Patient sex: M
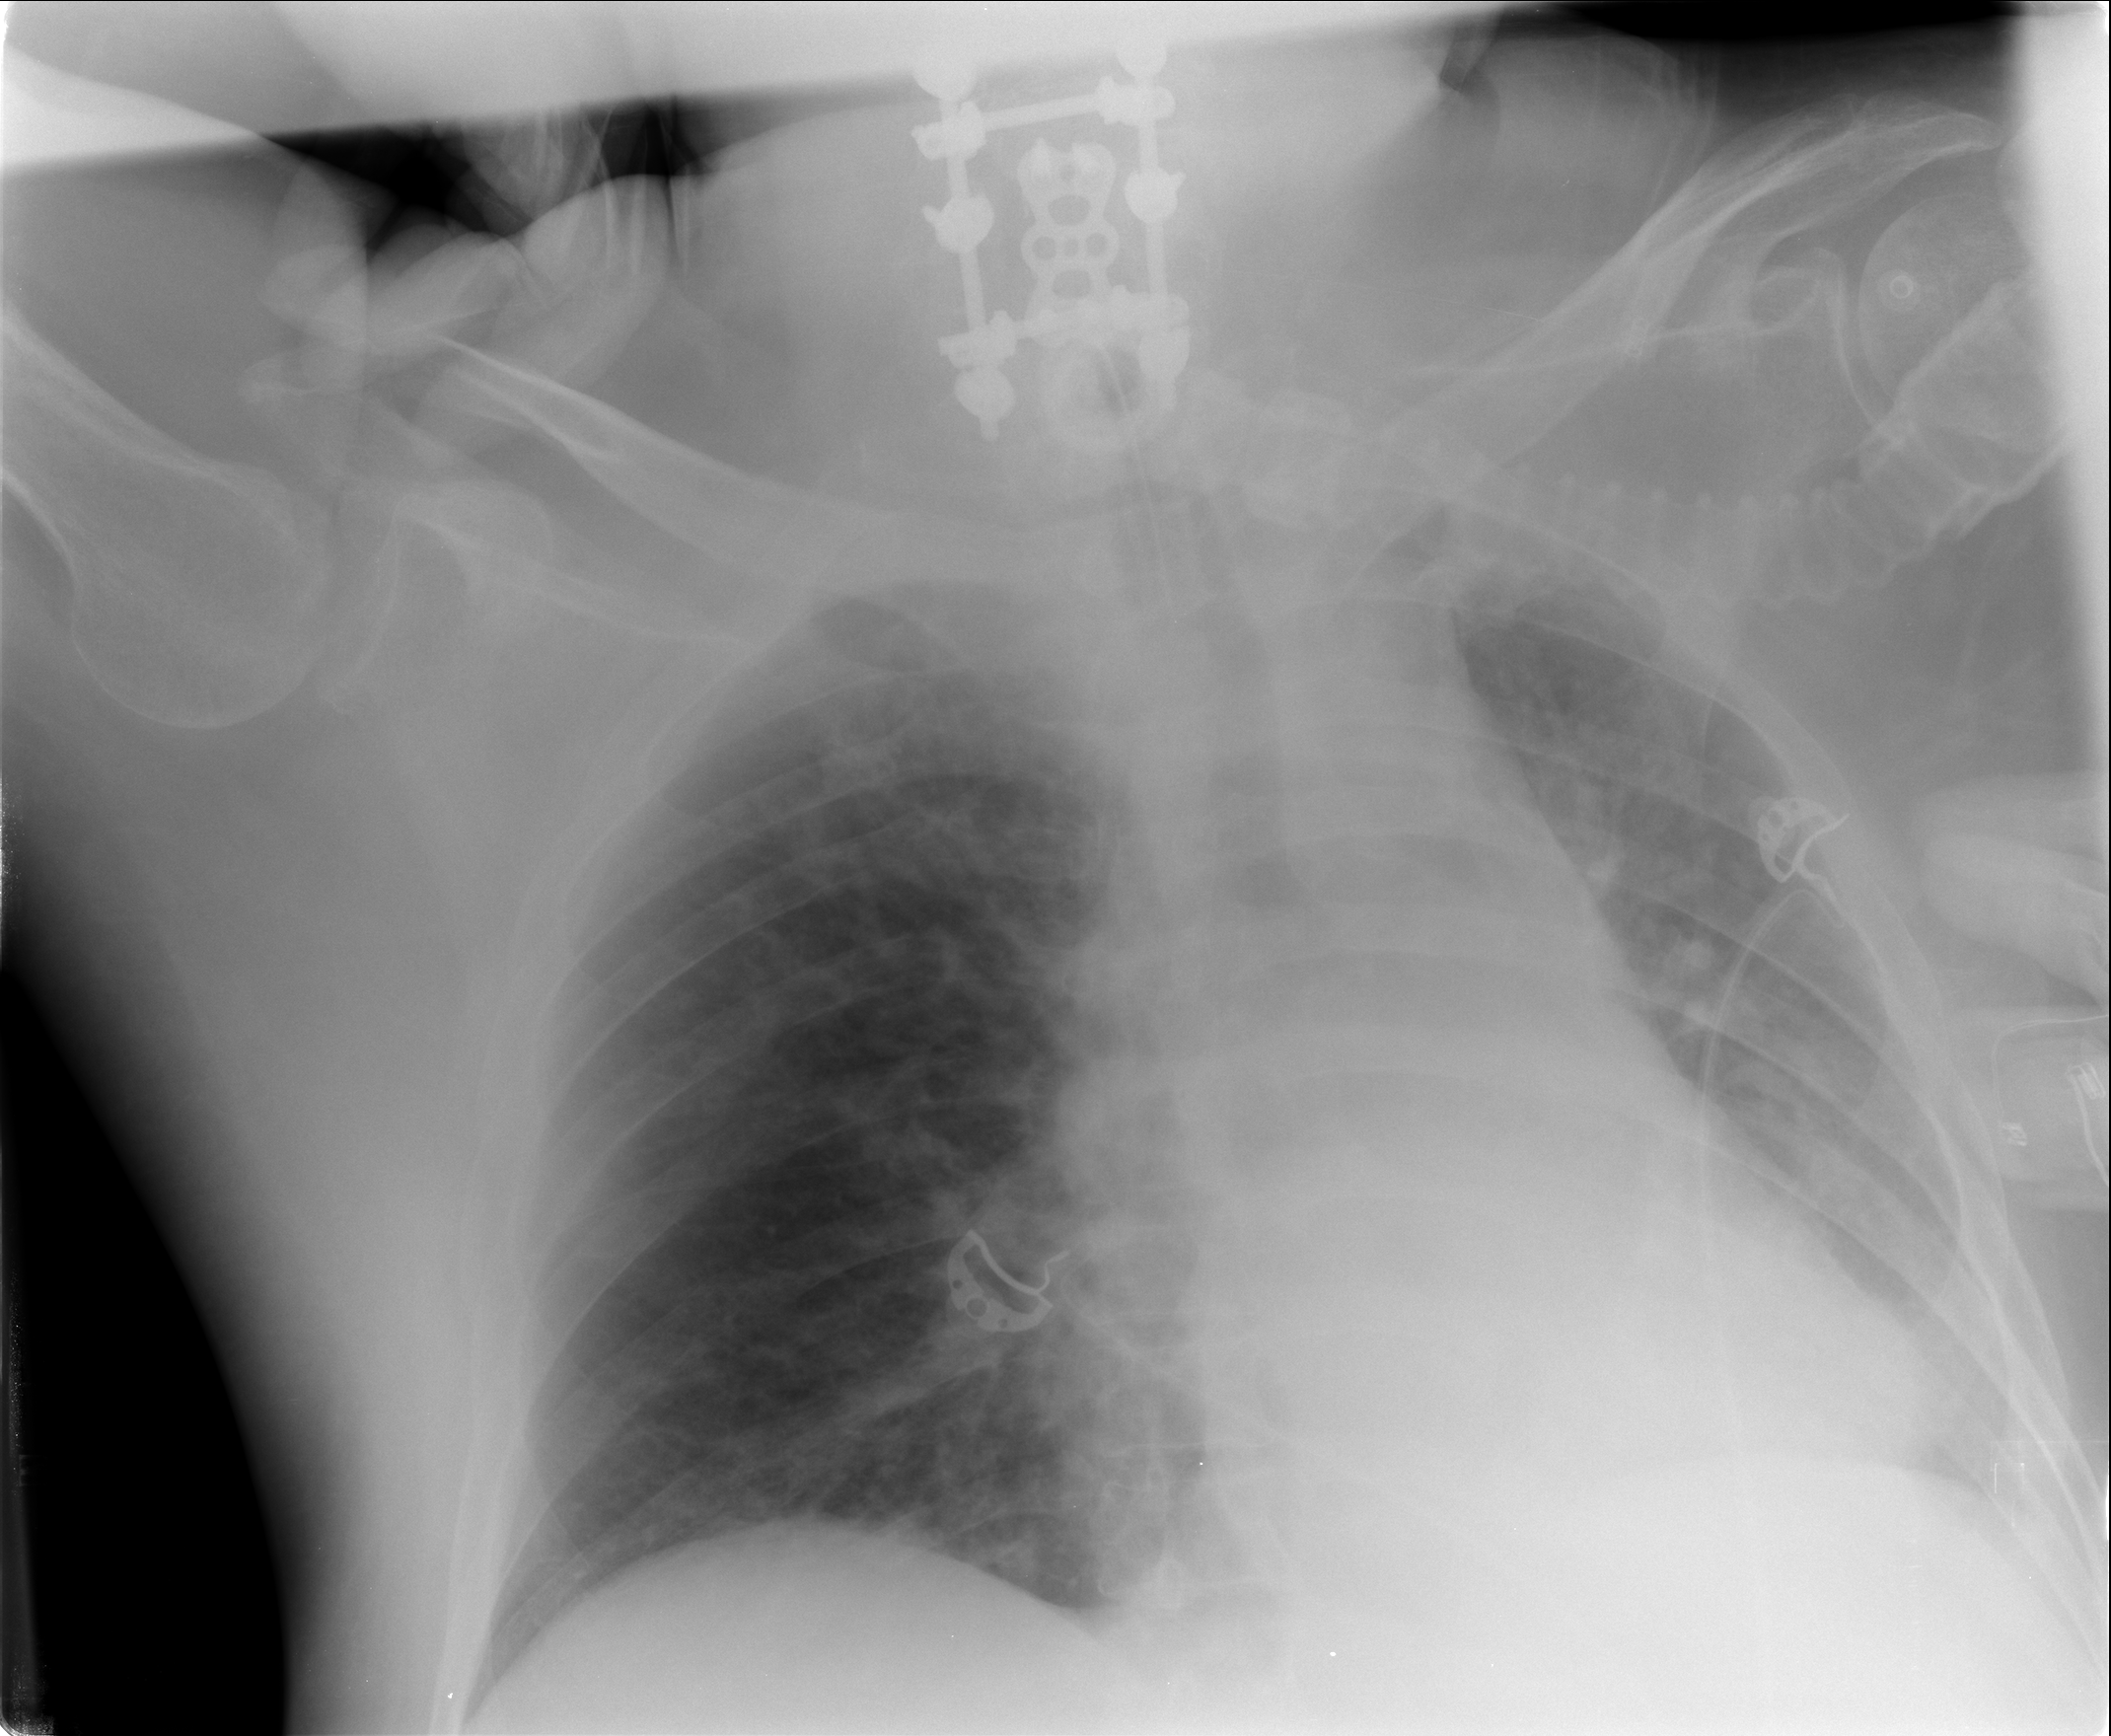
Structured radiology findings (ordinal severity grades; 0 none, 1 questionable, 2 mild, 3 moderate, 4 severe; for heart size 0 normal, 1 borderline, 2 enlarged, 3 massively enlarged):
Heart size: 0
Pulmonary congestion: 0
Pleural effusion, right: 0
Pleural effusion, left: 0
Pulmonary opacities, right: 0
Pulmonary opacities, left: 0
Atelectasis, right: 0
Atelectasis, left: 2